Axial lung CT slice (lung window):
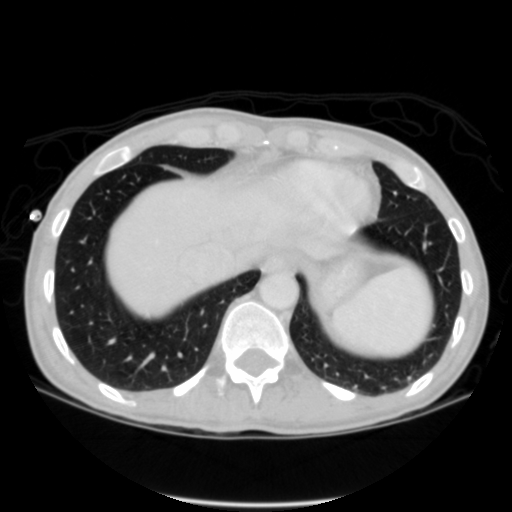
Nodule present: no